Frequency: 60000
Velocity: 0,186
Power: 13,8
Pulse duration: 0,0000001
Pass count: 1
Magnification: 10
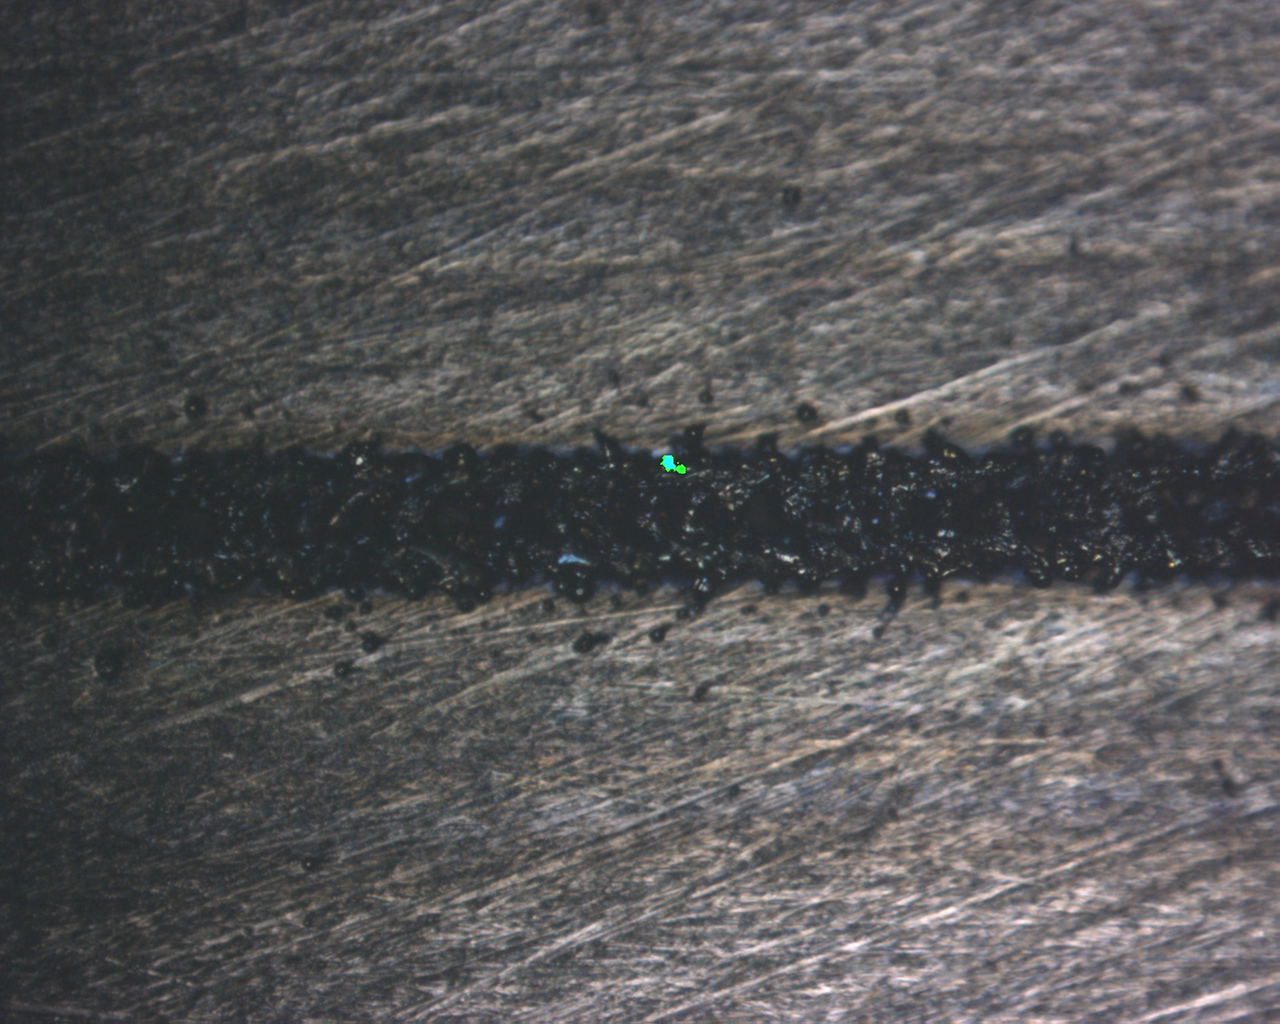
Measured width: 152.402
Other width: 41.378